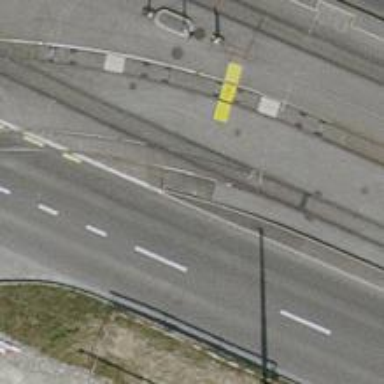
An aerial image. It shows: Railway switch.